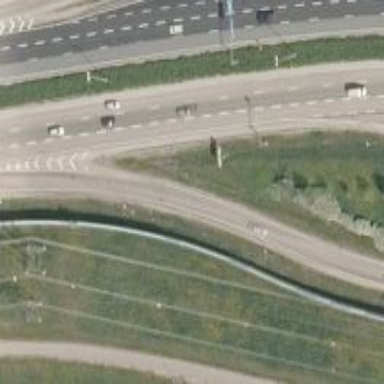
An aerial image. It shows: Asphalt trunk link road.